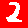
Digit: 2